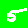
Digit: 5